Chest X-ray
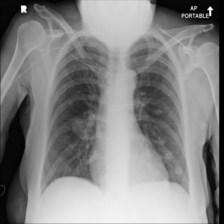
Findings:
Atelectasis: negative
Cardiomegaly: negative
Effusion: negative
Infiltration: negative
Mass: negative
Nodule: negative
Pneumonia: negative
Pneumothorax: negative
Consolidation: negative
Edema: negative
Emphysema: negative
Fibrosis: negative
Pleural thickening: negative
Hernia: negative